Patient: sex M, age 61
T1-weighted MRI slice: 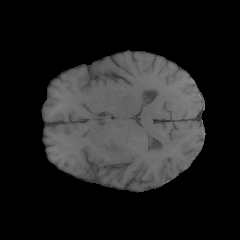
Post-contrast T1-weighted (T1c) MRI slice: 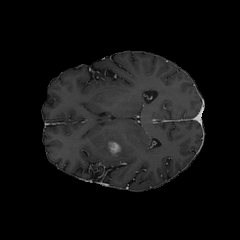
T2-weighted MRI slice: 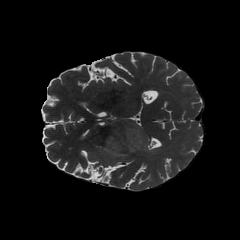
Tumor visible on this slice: yes
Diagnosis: Glioblastoma, IDH-wildtype
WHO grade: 4